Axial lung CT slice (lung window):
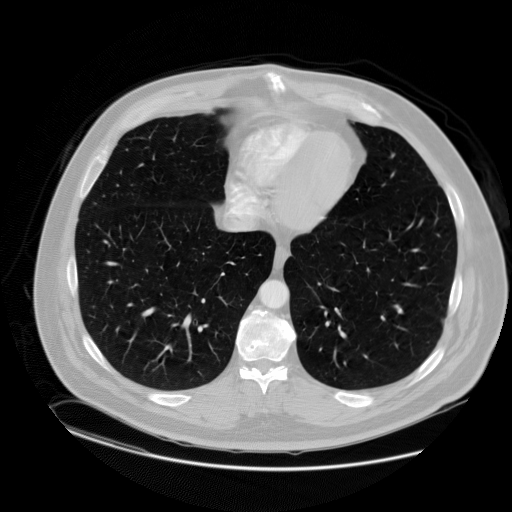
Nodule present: no